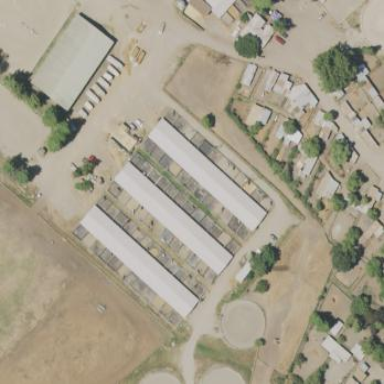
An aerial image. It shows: Stable.